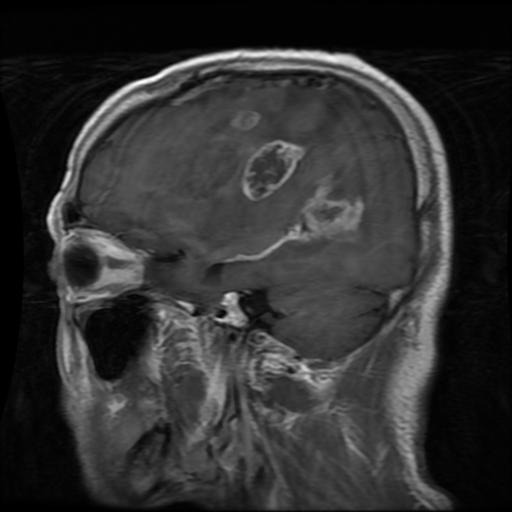
Label: glioma